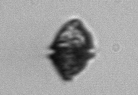
Label: Kryptoperidinium_triquetrum